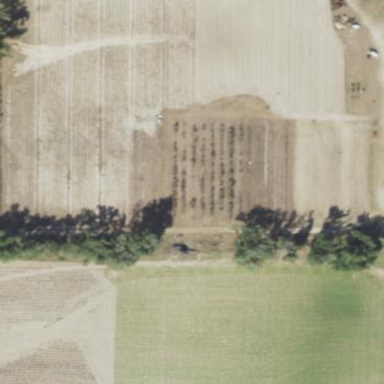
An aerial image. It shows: Plant nursery specializing in trees.